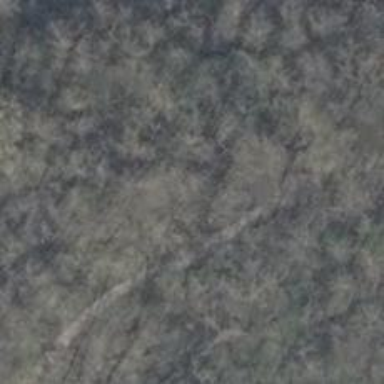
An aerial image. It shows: Path on the ground.